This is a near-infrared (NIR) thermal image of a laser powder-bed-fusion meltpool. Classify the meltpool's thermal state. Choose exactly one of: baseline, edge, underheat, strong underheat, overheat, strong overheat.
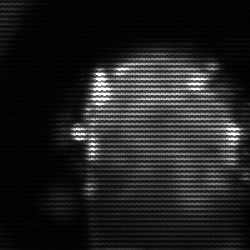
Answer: baseline